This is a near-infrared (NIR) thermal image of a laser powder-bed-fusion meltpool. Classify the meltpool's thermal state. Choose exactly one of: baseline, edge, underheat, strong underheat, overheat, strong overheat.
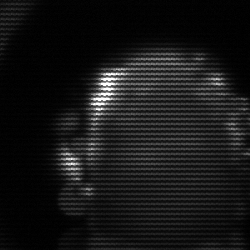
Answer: baseline